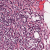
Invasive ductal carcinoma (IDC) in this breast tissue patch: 1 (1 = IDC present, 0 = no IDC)